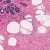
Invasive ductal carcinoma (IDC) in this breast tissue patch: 0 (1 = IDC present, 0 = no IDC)